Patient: sex F, age 61
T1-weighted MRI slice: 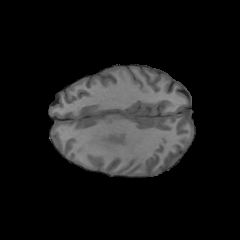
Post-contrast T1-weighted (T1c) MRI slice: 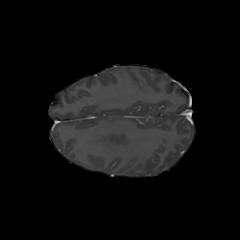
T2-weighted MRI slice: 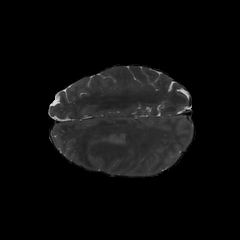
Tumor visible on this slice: yes
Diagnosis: Glioblastoma, IDH-wildtype
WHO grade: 4